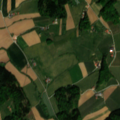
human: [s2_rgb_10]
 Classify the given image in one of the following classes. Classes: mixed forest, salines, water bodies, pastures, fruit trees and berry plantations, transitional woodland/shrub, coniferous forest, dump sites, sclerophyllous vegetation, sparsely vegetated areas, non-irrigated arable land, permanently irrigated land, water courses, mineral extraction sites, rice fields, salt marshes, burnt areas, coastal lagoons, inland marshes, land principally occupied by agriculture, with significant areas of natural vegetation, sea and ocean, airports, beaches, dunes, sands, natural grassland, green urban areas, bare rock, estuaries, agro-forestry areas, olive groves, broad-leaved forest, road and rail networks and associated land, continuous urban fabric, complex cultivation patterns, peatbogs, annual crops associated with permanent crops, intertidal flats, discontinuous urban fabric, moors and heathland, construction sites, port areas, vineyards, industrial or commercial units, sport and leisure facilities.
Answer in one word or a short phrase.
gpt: non-irrigated arable land, complex cultivation patterns, land principally occupied by agriculture, with significant areas of natural vegetation, broad-leaved forest, mixed forest